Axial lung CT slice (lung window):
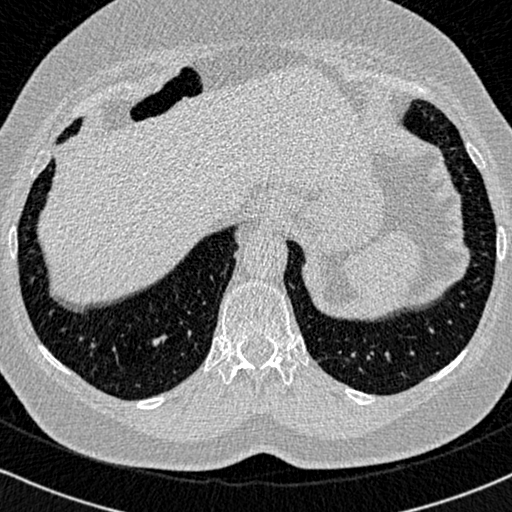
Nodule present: no